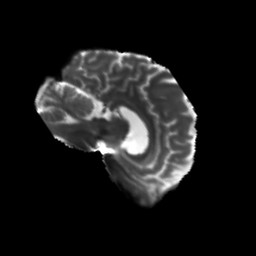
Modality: T2w
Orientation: sagittal
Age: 54
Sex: male
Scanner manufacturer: siemens
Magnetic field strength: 3 T
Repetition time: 5.47 s
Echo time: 0.0854 s